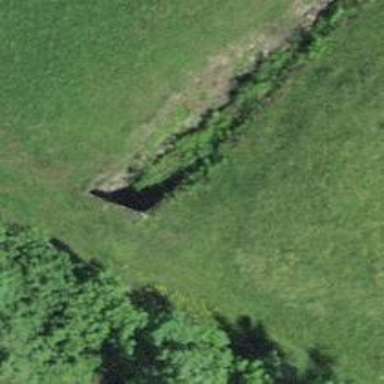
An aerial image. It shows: There is tunnel.